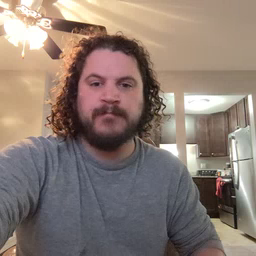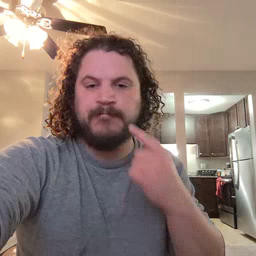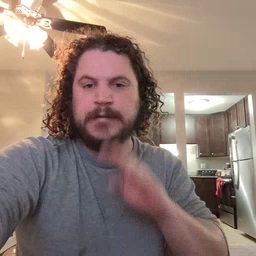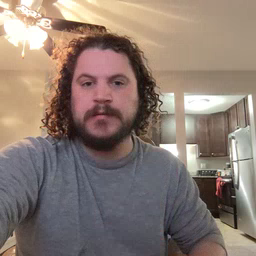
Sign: bee